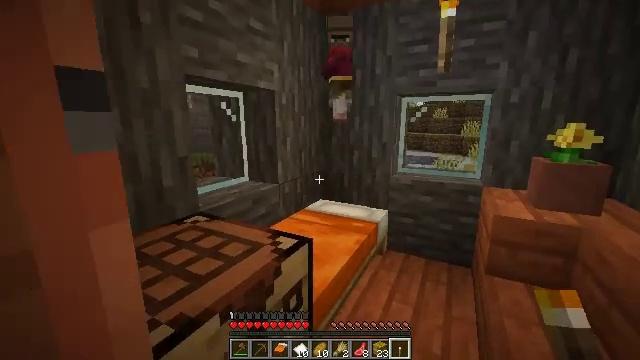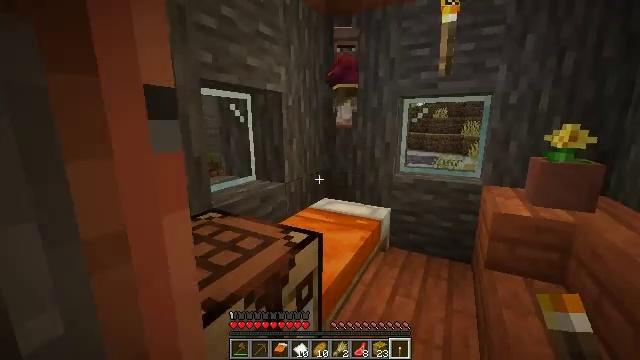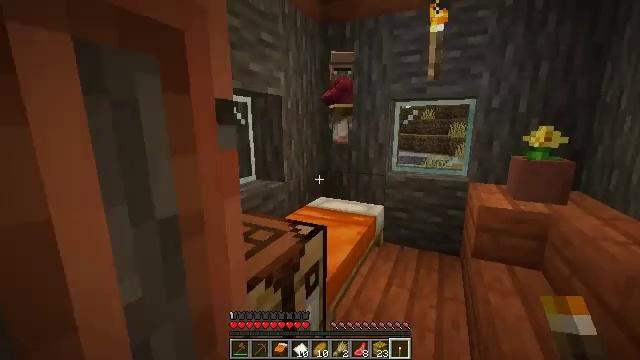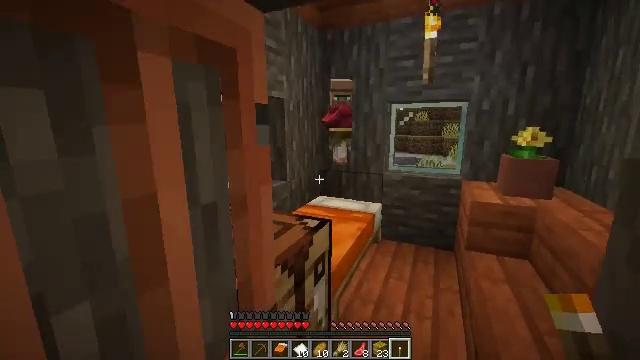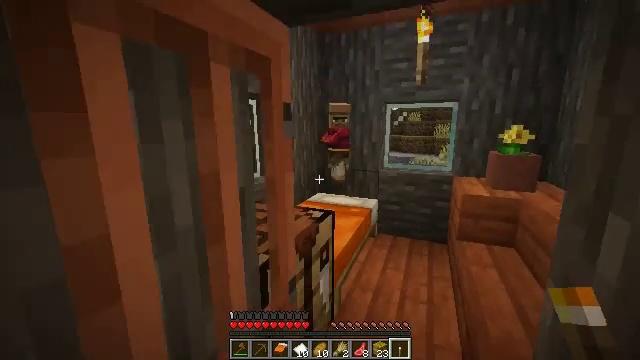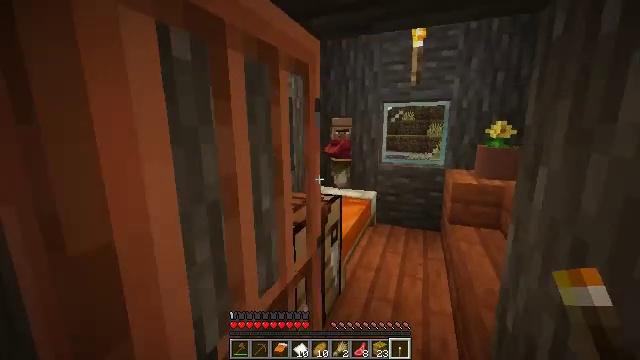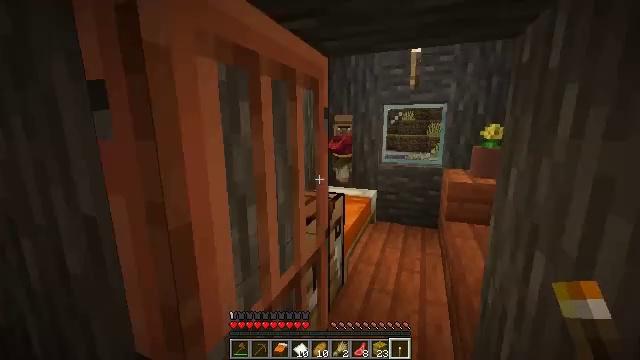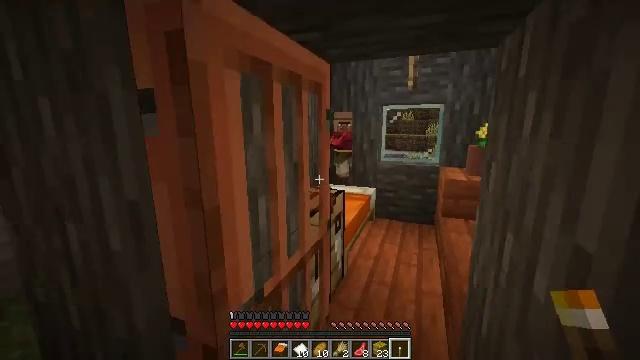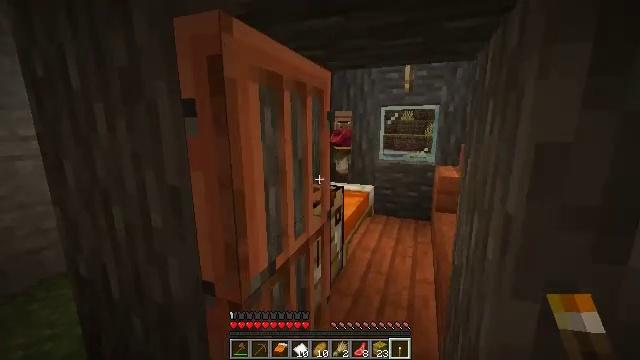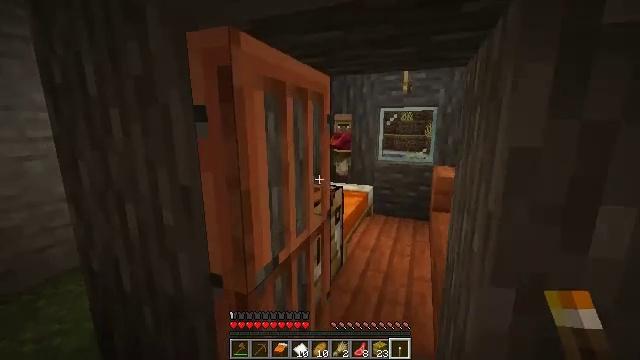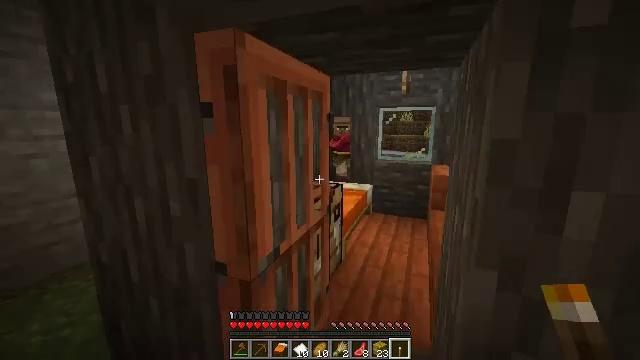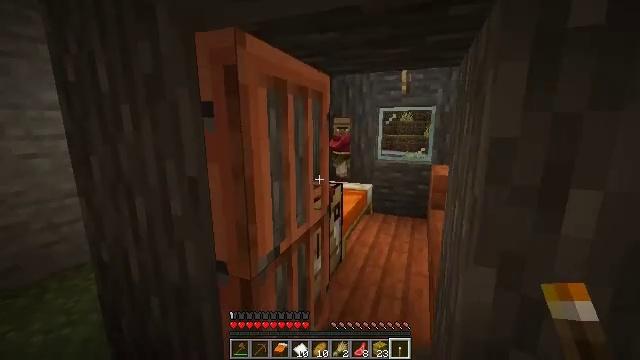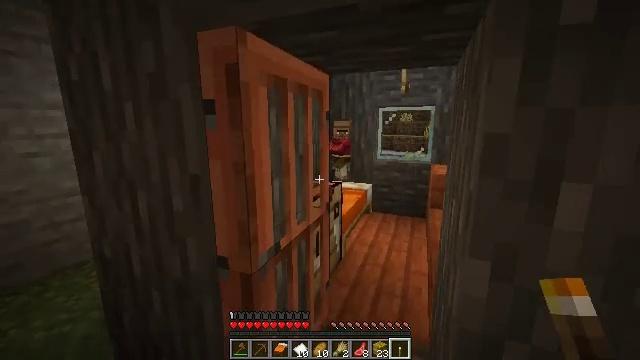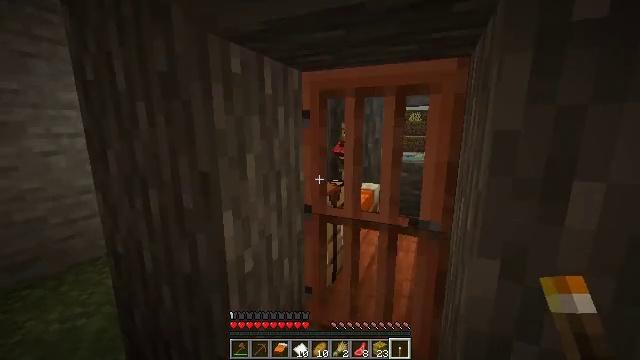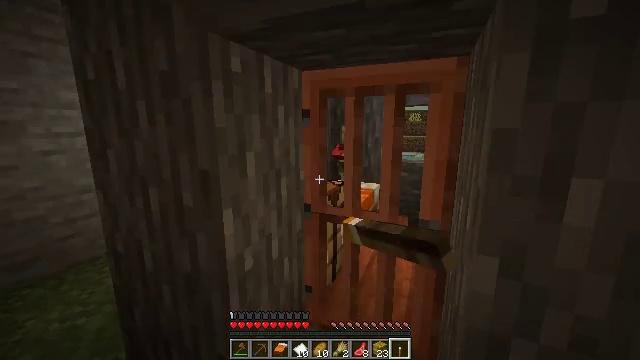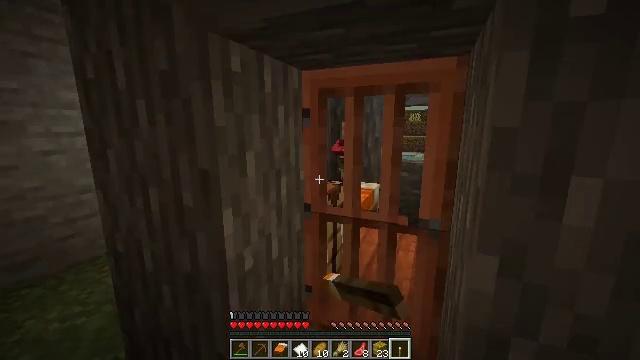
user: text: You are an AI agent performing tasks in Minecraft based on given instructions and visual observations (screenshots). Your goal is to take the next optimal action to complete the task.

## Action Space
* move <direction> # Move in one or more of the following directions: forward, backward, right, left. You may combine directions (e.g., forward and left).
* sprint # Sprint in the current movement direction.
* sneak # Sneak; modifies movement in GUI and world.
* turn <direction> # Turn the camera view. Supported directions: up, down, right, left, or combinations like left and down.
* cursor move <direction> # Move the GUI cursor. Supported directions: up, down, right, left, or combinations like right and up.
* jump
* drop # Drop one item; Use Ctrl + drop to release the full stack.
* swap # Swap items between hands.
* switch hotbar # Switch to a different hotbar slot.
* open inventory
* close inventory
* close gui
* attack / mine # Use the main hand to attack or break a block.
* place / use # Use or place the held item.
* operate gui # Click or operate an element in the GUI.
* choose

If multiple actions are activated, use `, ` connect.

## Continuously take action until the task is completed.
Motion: motion action
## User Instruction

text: Recycle the blast furnace by breaking it.
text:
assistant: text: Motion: move back
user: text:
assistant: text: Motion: move back, turn right
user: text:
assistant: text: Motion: move back, turn right
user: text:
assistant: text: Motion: move back, turn right
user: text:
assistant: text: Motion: move back, turn right
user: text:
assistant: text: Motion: move back
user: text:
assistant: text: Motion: move back
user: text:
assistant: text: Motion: no_op
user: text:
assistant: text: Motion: no_op
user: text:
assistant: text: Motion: no_op
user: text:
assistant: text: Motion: no_op
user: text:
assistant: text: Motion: no_op
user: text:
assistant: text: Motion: turn left, use / place
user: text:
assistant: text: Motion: use / place
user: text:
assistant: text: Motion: no_op
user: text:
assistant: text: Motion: no_op
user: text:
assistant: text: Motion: turn right and down
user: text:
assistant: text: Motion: move right, turn right and down
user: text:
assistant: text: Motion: move right, turn right
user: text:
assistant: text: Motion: move right, turn right
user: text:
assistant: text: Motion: move forward and move right
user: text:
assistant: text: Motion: move forward
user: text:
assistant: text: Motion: move forward
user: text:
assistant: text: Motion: move forward
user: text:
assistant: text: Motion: move forward
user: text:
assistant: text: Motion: move forward
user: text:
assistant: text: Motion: move forward
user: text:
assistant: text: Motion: move forward
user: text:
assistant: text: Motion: move forward, turn right
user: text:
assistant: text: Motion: move forward, turn right